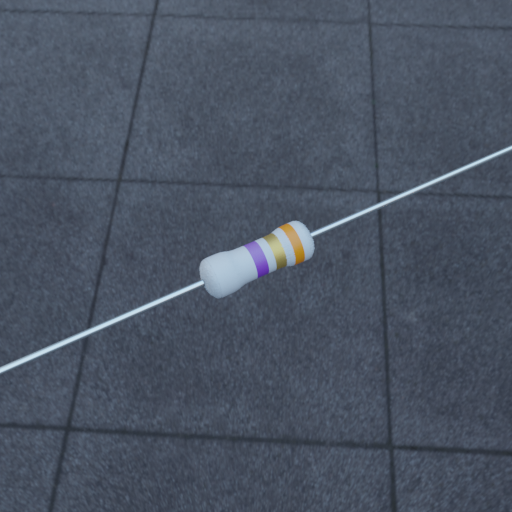
Resistor colour bands (in order): violet, gold, orange